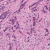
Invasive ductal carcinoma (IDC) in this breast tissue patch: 1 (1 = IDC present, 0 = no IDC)